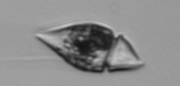
Label: Amphidinium